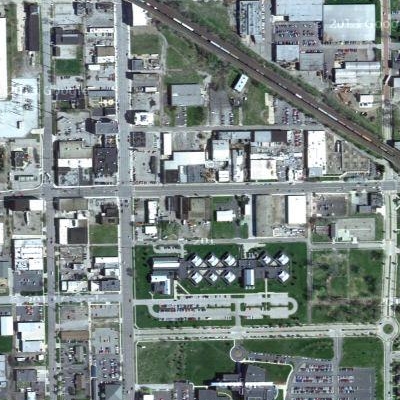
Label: cIndustry